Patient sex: M
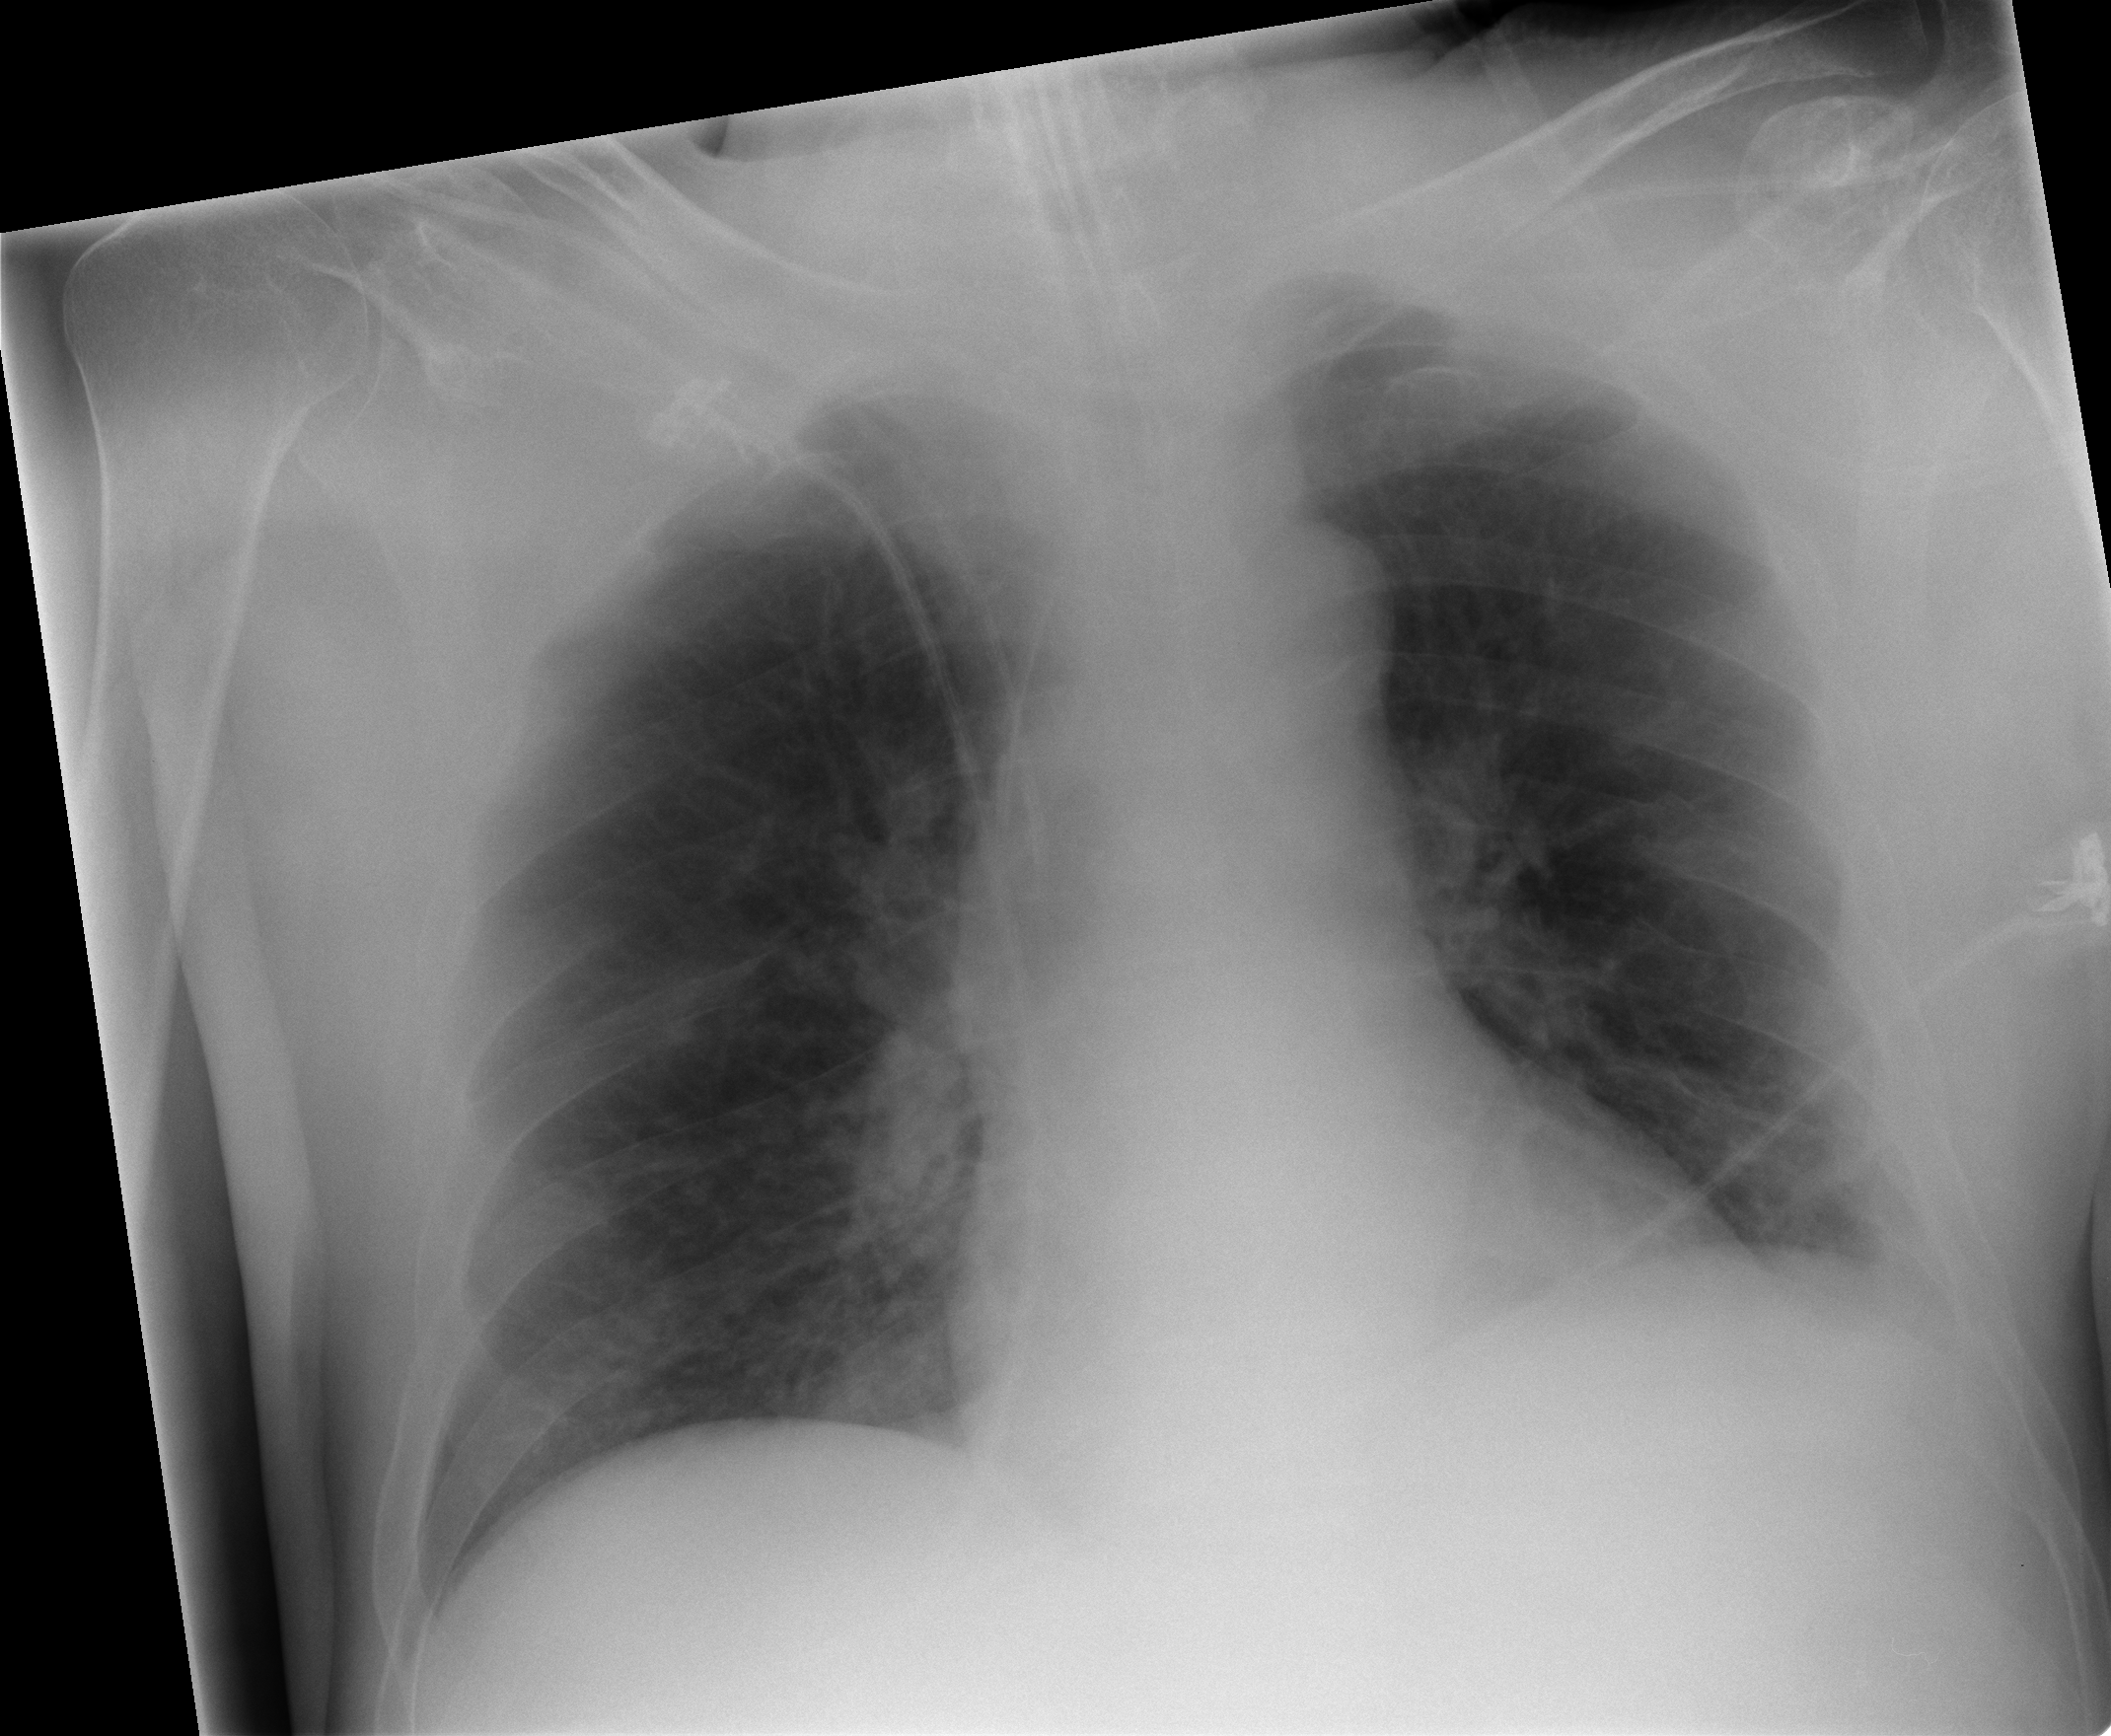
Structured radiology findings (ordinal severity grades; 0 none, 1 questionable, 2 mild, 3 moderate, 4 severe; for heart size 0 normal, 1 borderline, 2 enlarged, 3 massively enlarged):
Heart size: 1
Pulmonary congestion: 0
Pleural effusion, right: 0
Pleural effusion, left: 1
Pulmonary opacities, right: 1
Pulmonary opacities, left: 0
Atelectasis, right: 2
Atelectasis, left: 2